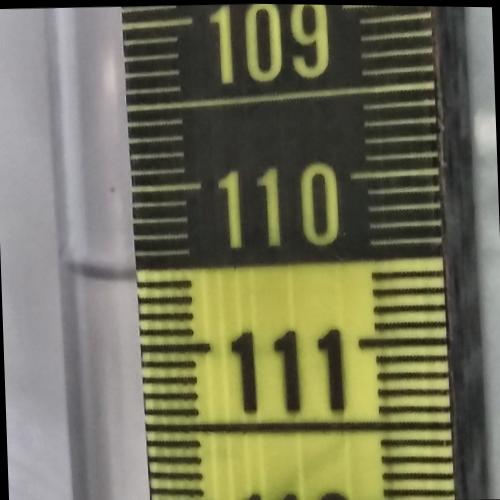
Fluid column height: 110.6 cm